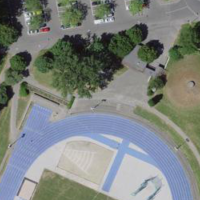
EUNIS habitat code: 53
Species observed at this site:
Carpinus betulus
Vulpes vulpes